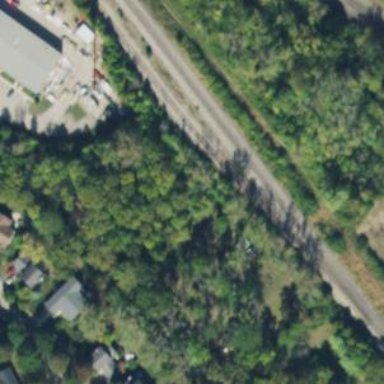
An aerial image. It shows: Rail spur service.